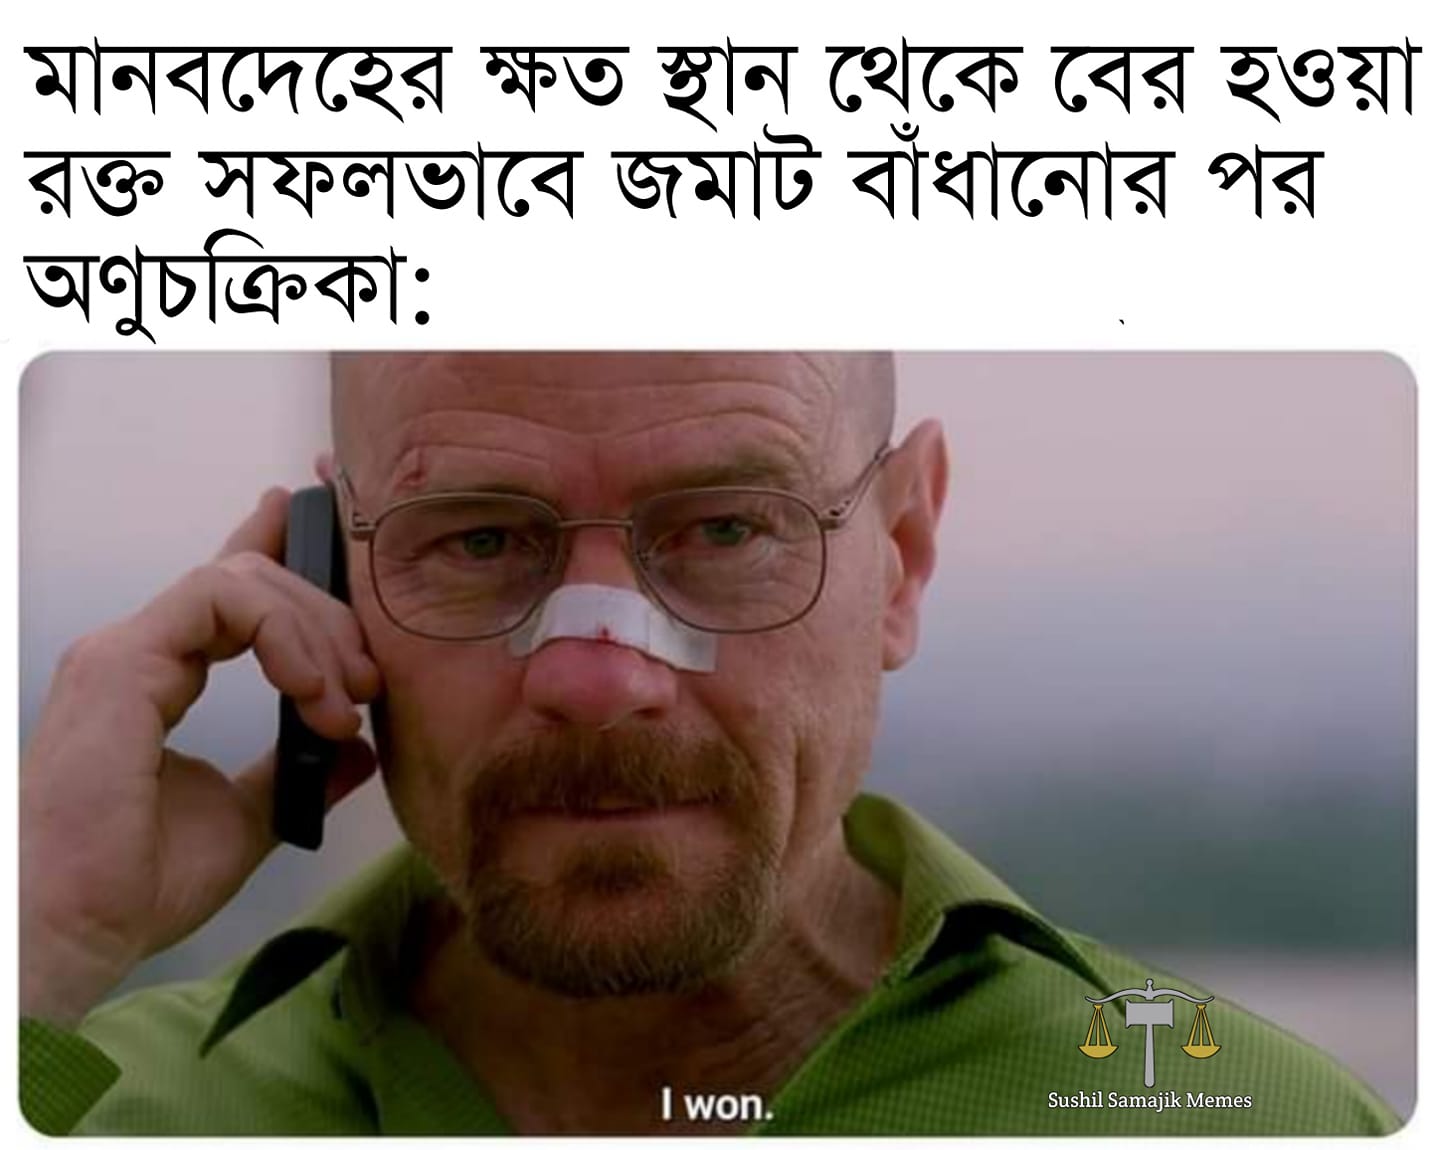
Caption: মানবদেহের ক্ষত স্থান থেকে বের  হওয়া রক্ত সফলভাবে জমাট বাধানোর পর অণুচক্রিকা:   I won
Label: non-hate